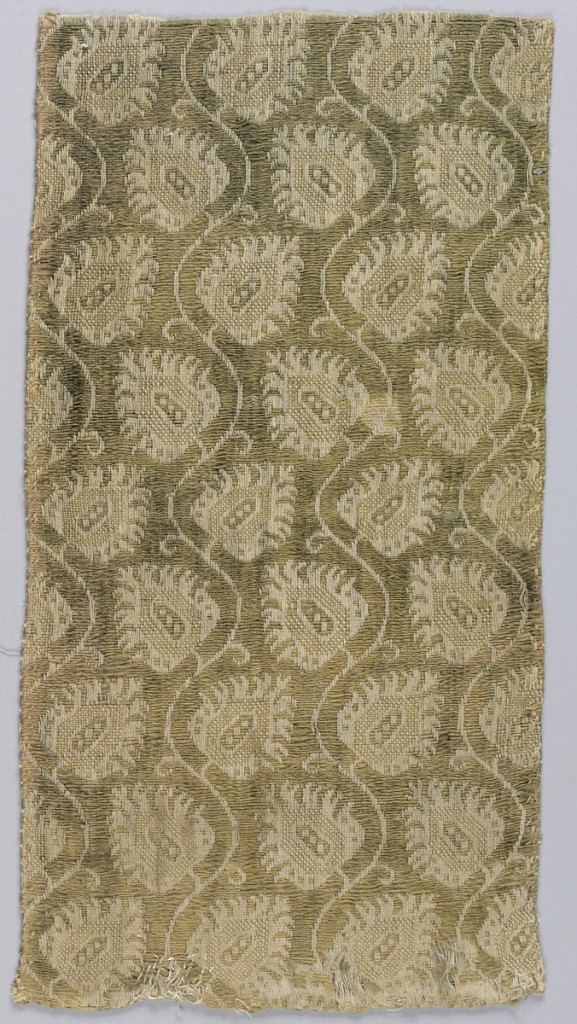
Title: Fragment
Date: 17th century
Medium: silk, linen, wool Technique: two partially integrated fabric structures; plain weave plus plain weave
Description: Light brown fragment has slender serpentine stems with pointed oval stylized leaves turning off main stem alternately right and left.